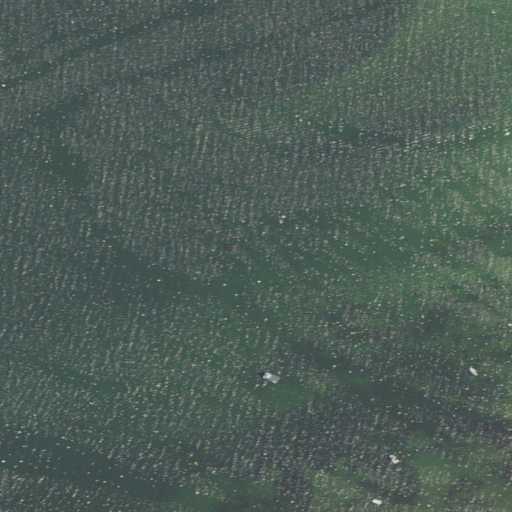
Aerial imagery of island in Massachusetts named Half Tide Rock containing only open water